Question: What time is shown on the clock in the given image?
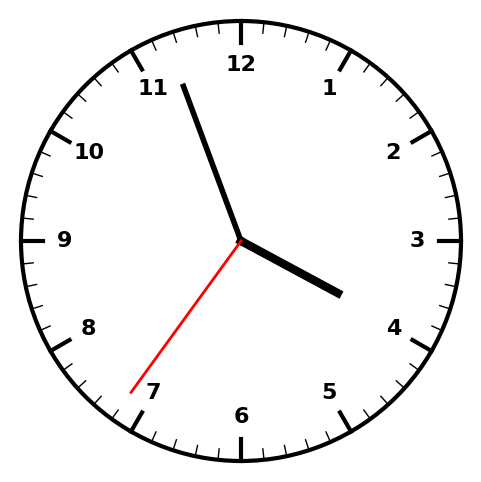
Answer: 03:56:36